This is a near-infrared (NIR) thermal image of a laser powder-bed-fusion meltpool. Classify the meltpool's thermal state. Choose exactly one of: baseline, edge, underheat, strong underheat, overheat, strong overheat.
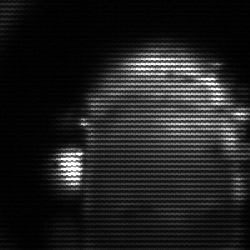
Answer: baseline